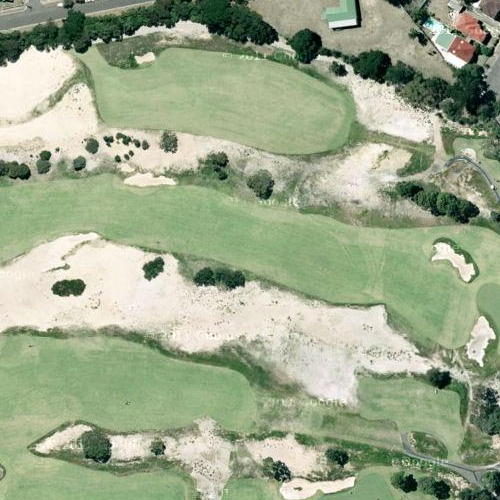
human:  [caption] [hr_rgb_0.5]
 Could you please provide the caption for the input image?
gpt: A meadow with scattered bushes and big bunkers .

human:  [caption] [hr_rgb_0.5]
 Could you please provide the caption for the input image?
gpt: A meadow with scattered bushes and big bunkers while some houses beside .

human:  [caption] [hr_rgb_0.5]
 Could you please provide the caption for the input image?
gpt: Some scattered bushes and big bunkers on the meadow with some buildings beside .

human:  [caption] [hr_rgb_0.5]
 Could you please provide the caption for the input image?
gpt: There are some scattered bushes and big bunkers on the meadow .

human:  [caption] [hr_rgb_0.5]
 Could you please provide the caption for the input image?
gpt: This is a big meadow with scattered bushes and big bunkers on it .